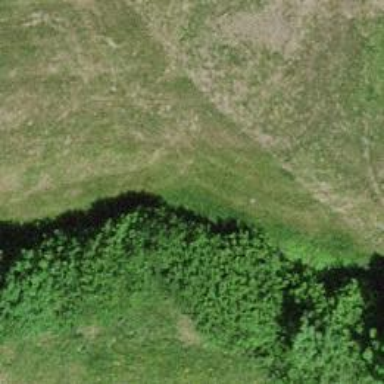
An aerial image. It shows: Hedge barrier.